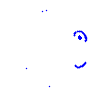
Particle: proton